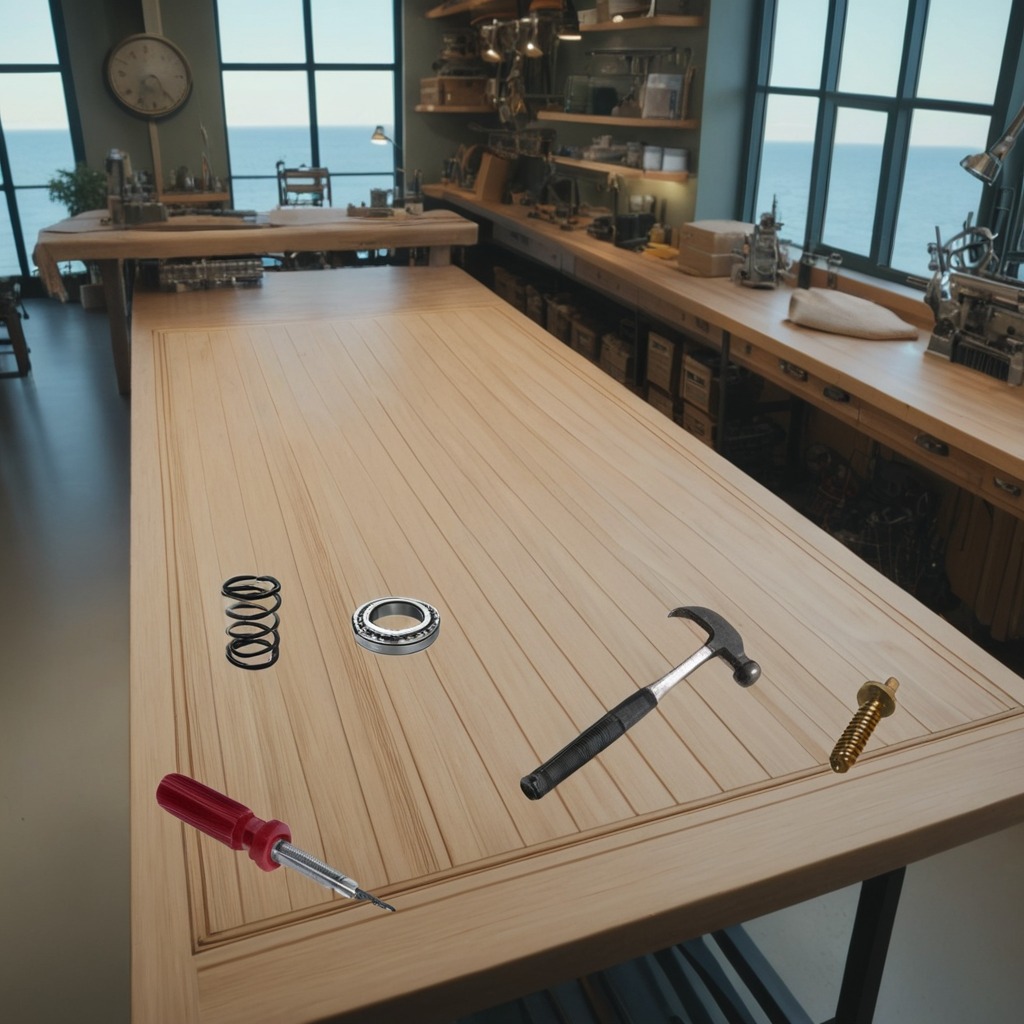
A ball bearing, a hammer, a machine screw, a coiled metal spring, and a screwdriver are lying on the workbench inside a coastal fishing gear workshop.